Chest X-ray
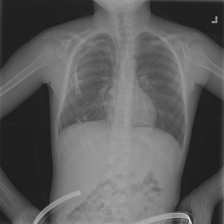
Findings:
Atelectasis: negative
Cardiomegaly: negative
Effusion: negative
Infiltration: negative
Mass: negative
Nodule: negative
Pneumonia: negative
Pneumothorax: negative
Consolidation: negative
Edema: negative
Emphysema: negative
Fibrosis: negative
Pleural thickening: negative
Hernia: negative